【题型】选择题　【知识点】立体几何　【难度】hard
如图，在矩形 \(ABCD\) 中，\(AB = 2\)，\(BC = 1\)，\(E\)、\(N\) 分别为边 \(AB\)、\(BC\) 的中点，沿 \(DE\) 将 \(\triangle ADE\) 折起，点 \(A\) 折至 \(A_1\) 处（\(A_1\) 与 \(A\) 不重合），若 \(M\)，\(K\) 分别为线段 \(A_1D\)、\(A_1C\) 的中点，则在 \(MDE\) 折起过程中，下列选项正确的是（ ）

\vspace{1em}
\noindent
A. \(DE\) 可以与 \(A_1C\) 垂直

\noindent
B. 不能同时做到 \(MN \parallel\) 平面 \(A_1BE\) 且 \(BK \parallel\) 平面 \(A_1DE\)

\noindent
C. 当 \(MN \perp A_1D\) 时，\(MN \perp\) 平面 \(A_1DE\)

\noindent
D. 直线 \(A_1E\)、\(BK\) 与平面 \(BCDE\) 所成角分别为 \(\theta_1\)、\(\theta_2\)，\(\theta_1\)、\(\theta_2\) 能够同时取得最大值
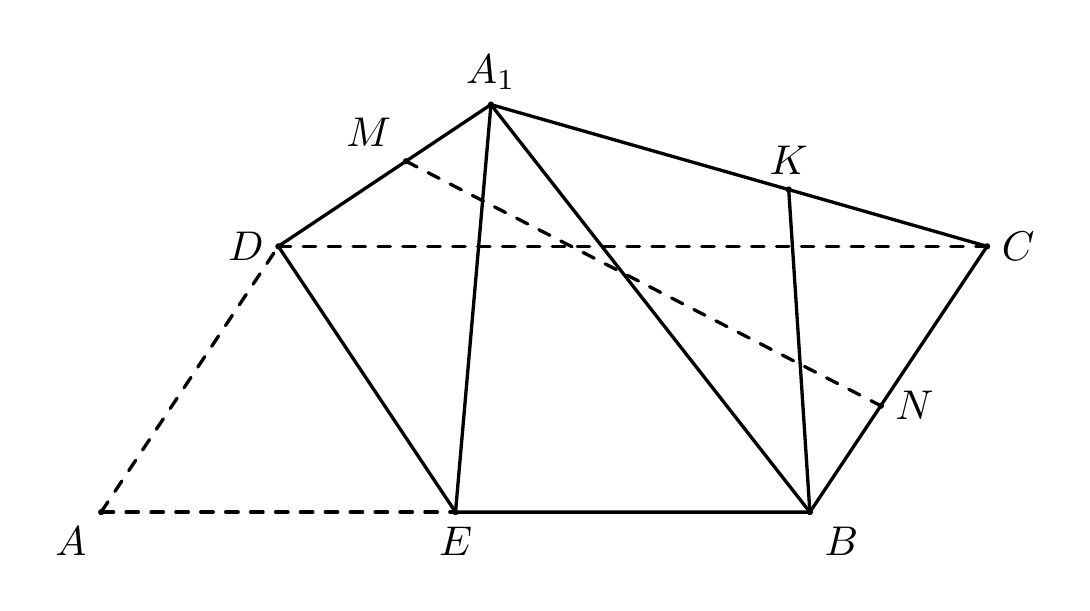
【解答】
【答案】\(\boldsymbol{D}\)

\vspace{1em}
\noindent
【分析】A 假设 \(DE \perp A_1C\)，利用线面垂直的判定有 \(DE \perp\) 面 \(A_1EC\)，进而可得 \(DE \perp A_1E\) 得矛盾即可判断；B 取 \(DE\)，\(DC\) 中点 \(G\)，\(F\)，连接 \(GM\)，\(GN\)，\(FK\)，\(FB\)，由线面平行的判定有 \(MG \parallel\) 面 \(A_1BE\)，\(GN \parallel\) 面 \(A_1BE\)，再由面面垂直的判定、性质得 \(MN \parallel\) 面 \(A_1BE\)，同理判断 \(BK \parallel\) 平面 \(A_1DE\) 是否成立；C：连接 \(ME\)，\(EN\)，利用勾股定理判断 \(ME^2 + EN^2 = MN^2\) 是否成立；D 根据题设确定 \(A_1\) 的轨迹，连接 \(EC\)，取 \(EC\) 中点 \(T\)，连接 \(TK\)，\(TB\)，应用余弦定理求得 \(BK = \frac{\sqrt{5}}{2}\)，由线面角的定义研究 \(\theta_1\)、\(\theta_2\) 是否能够同时取最大值。

\vspace{1em}
\noindent
【详解】
\noindent
A：连接 \(EC\)，假设 \(DE \perp A_1C\)，

因为 \(\angle AED = \angle BEC = 45^\circ\)，\(\angle DEC = 90^\circ\)，所以 \(DE \perp EC\)，
因为 \(A_1C \cap EC = C\)，\(A_1C, EC \subset\) 面 \(A_1EC\)，所以 \(DE \perp\) 面 \(A_1EC\)，
因为 \(A_1E \subset\) 面 \(A_1EC\)，所以 \(DE \perp A_1E\)，与 \(\angle AED = 45^\circ\) 矛盾，错误；

\noindent
B：取 \(DE\)，\(DC\) 中点 \(G\)，\(F\)，连接 \(GM\)，\(GN\)，\(FK\)，\(FB\)，则 \(MG \parallel A_1E\)，

因为 \(MG \not\subset\) 面 \(A_1BE\)，\(A_1E \subset\) 面 \(A_1BE\)，所以 \(MG \parallel\) 面 \(A_1BE\)，
因为 \(BE \parallel CD\)，\(BE = \frac{1}{2}CD\)，则四边形 \(BEDC\) 为梯形，且 \(BE\)，\(CD\) 为底，
又 \(G\)，\(N\) 分别为 \(DE\)，\(BC\) 的中点，所以 \(GN \parallel BE\)，
因为 \(GN \not\subset\) 面 \(A_1BE\)，\(BE \subset\) 面 \(A_1BE\)，所以 \(GN \parallel\) 面 \(A_1BE\)，
因为 \(MG \cap GN = G\)，\(MG, GN \subset\) 面 \(MGN\)，所以面 \(MGN \parallel\) 面 \(A_1BE\)，
因为 \(MN \subset\) 面 \(MGN\)，所以 \(MN \parallel\) 面 \(A_1BE\)，同理 \(BK \parallel\) 面 \(A_1DE\)，错误；

\noindent
C：连接 \(ME\)，\(EN\)，\(DN\)，当 \(MN \perp A_1D\) 时，\(MN^2 = DN^2 - DM^2 = CD^2 + CN^2 - DM^2 = CD^2 = 4\)，

又 \(ME^2 = EN^2 = \frac{5}{4}\)，所以 \(ME^2 + MN^2 \neq EN^2\)，故 \(MN\) 与 \(ME\) 不垂直，从而 \(MN\) 不垂直于平面 \(A_1DE\)，错误；

\noindent
D：因为 \(A_1\) 在以 \(DE\) 为直径的球面上，球心为 \(G\)，
所以 \(A_1\) 的轨迹为 \(\triangle A_1AF\) 的外接圆（\(A_1\) 与 \(F\) 不重合，\(F\) 为 \(CD\) 的中点），
连接 \(EC\)，取 \(EC\) 中点 \(T\)，连接 \(TK\)，\(TB\)，则 \(TK \parallel A_1E\)，\(BT \parallel DE\)，且 \(\angle KTB + \angle A_1ED = 180^\circ\)，则 \(\angle KTB = 180^\circ - \angle A_1ED = 180^\circ - 45^\circ = 135^\circ\)，

在 \(\triangle KTB\) 中，\(KT = \frac{1}{2}A_1E = \frac{1}{2}\)，\(BT = \frac{1}{2}CE = \frac{\sqrt{2}}{2}\)，
由余弦定理得 \(BK^2 = BT^2 + KT^2 - 2BT \cdot KT \cos 135^\circ = \frac{5}{4}\)，所以 \(BK = \frac{\sqrt{5}}{2}\)，
当直线 \(BK\) 与面 \(BCDE\) 所成角取最大值时，\(K\) 到面 \(BCDE\) 距离最大，
由 \(K\) 为 \(A_1C\) 的中点，此时 \(A_1\) 到面 \(BCDE\) 距离最大，
由 \(A_1E = 1\)，当直线 \(A_1E\) 与面 \(BCDE\) 所成角取最大值时，\(A_1\) 到面 \(BCDE\) 距离最大，
所以直线 \(A_1E\)、\(BK\) 与面 \(BCDE\) 所成角 \(\theta_1\)、\(\theta_2\) 能够同时取得最大值，正确。

\vspace{1em}
\noindent
故选：\(\boldsymbol{D}\)。
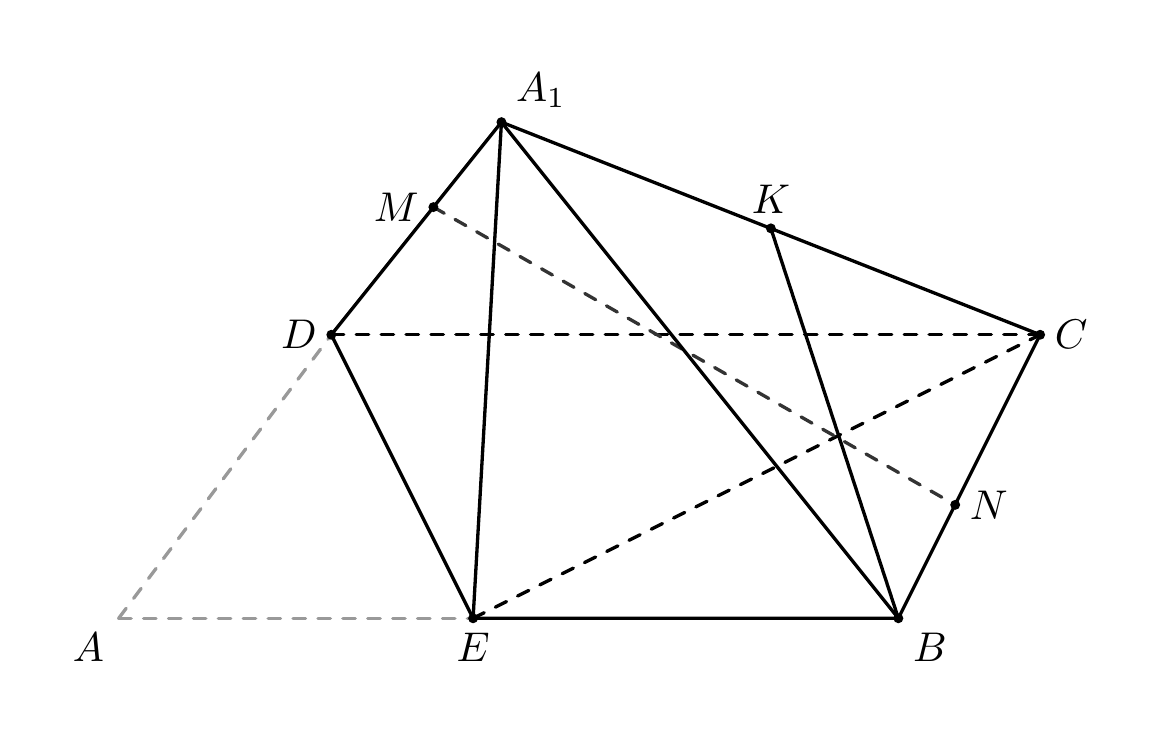
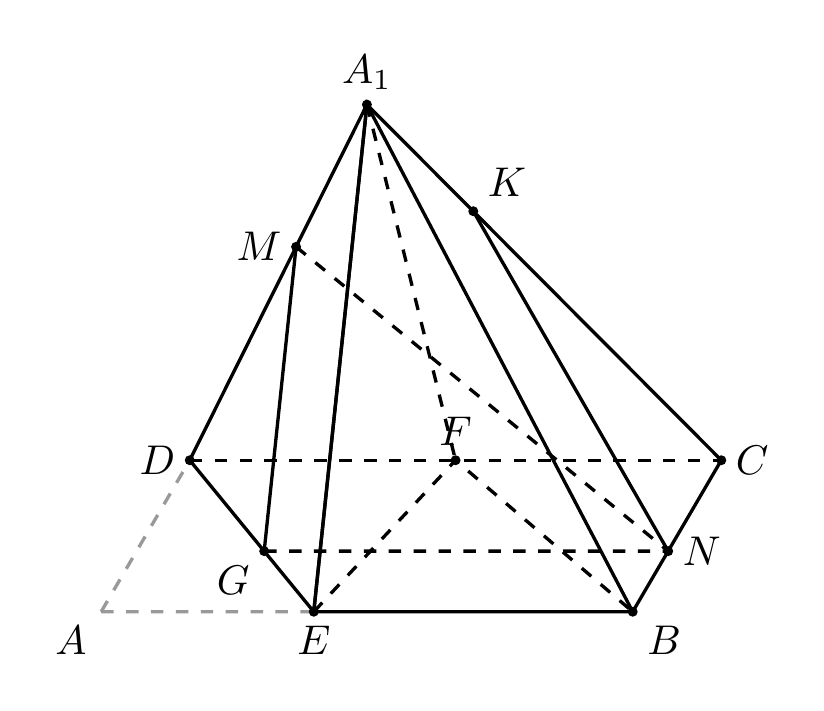
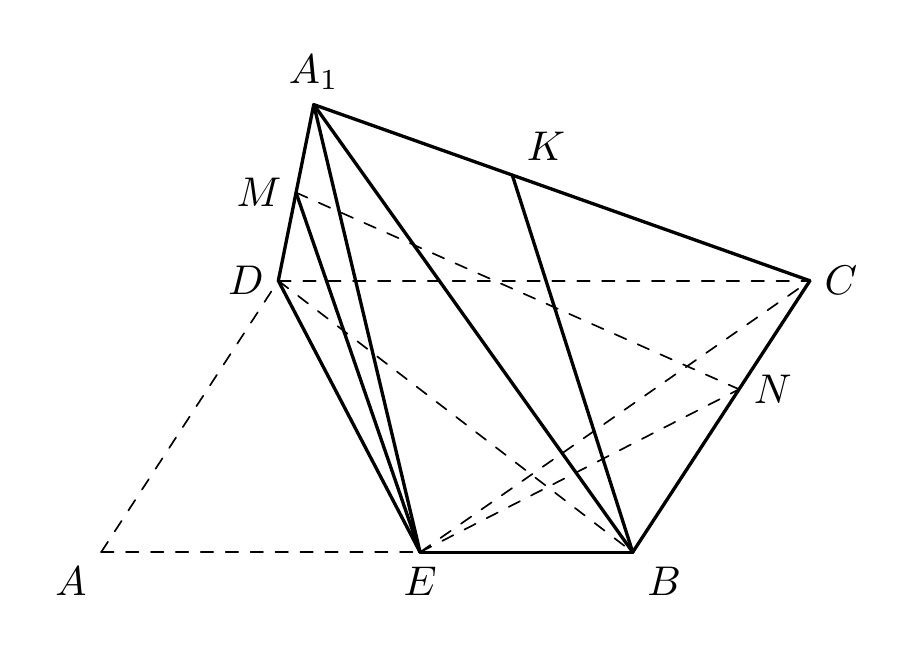
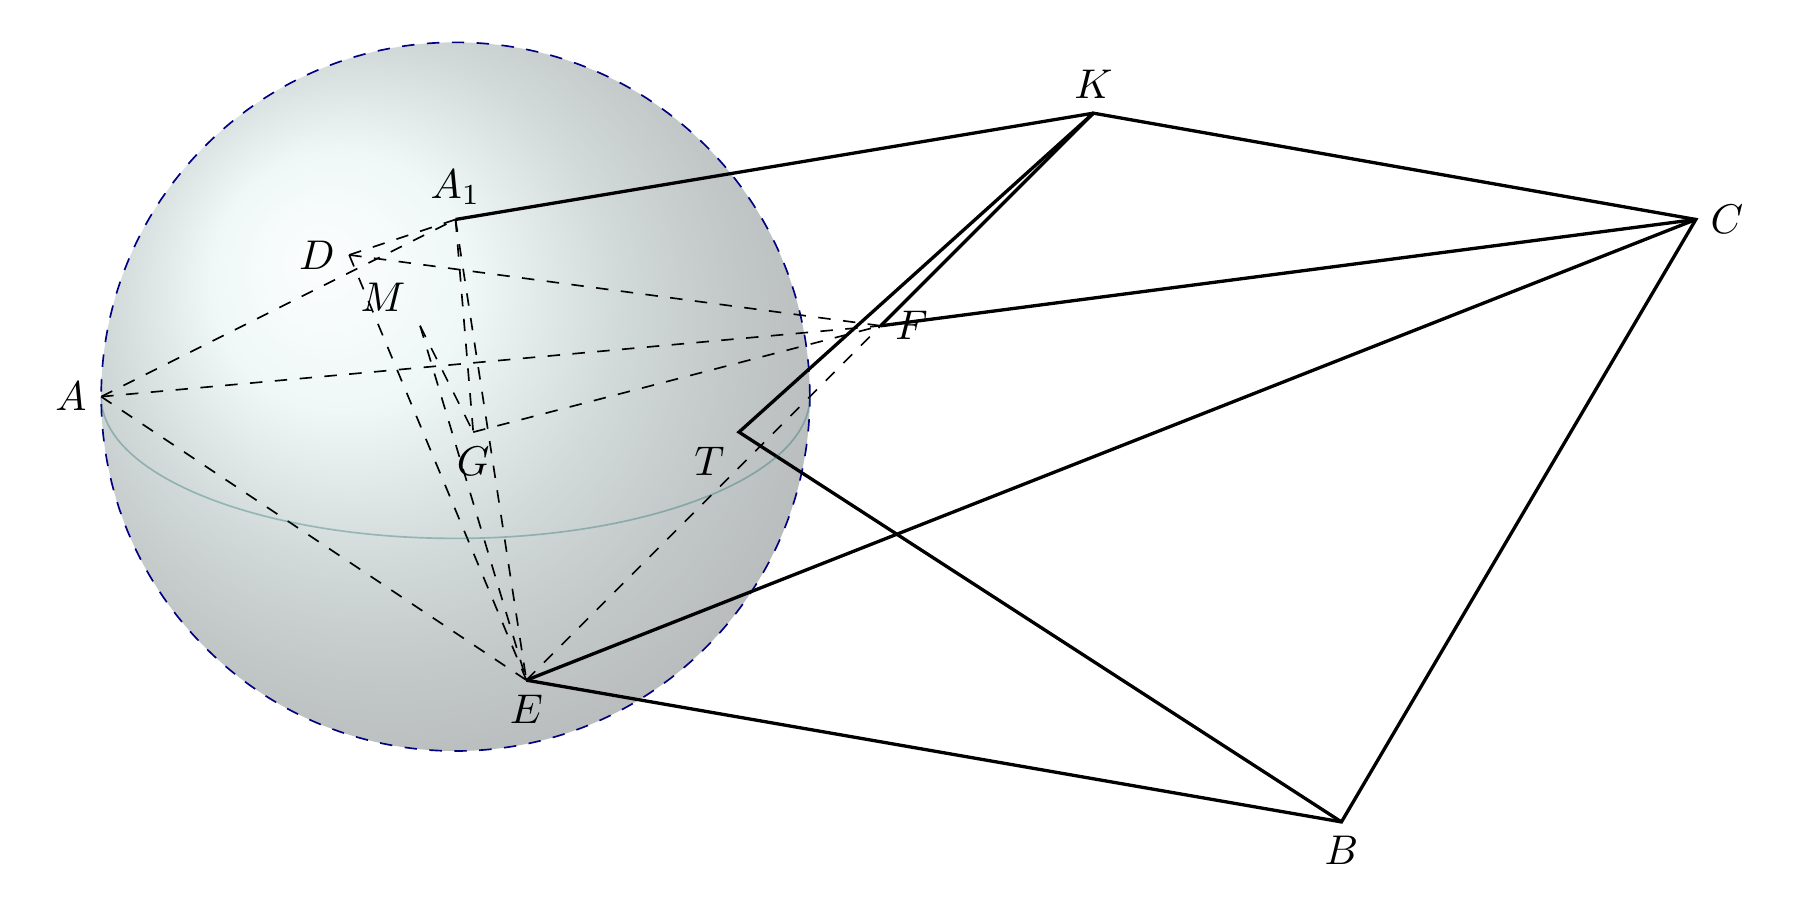